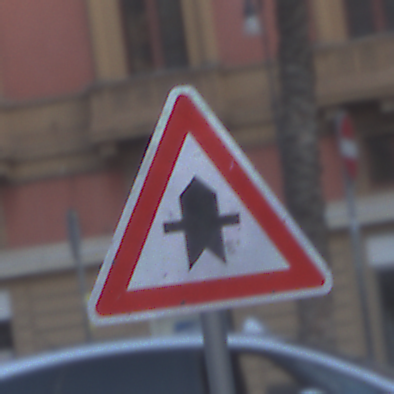
Verkehrszeichen: Vorfahrt
Umgebung: Outdoor, Urban
Tageszeit: SunriseSunset
Wetter: PartlyCloudy
Licht: Natural
Jahreszeit: NotSpecified
Kontrast: LowContrast